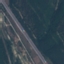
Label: Highway